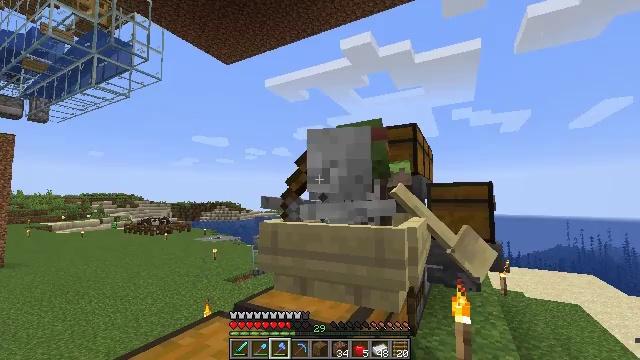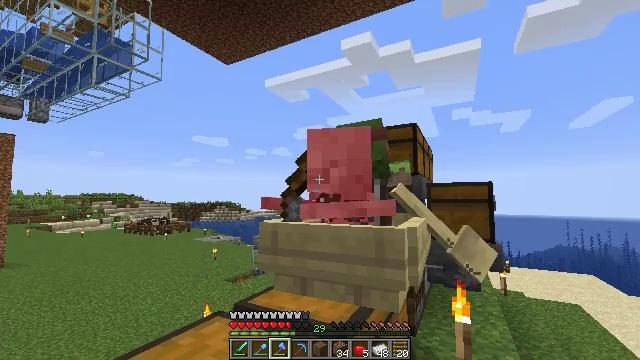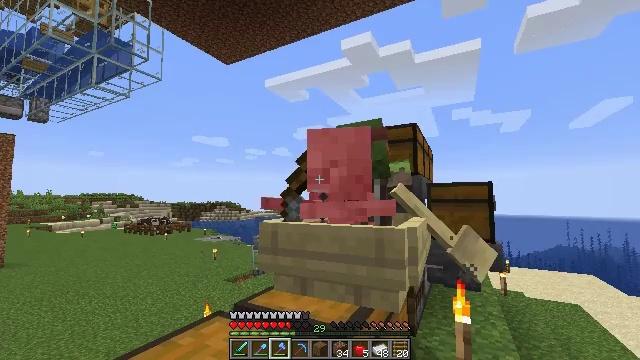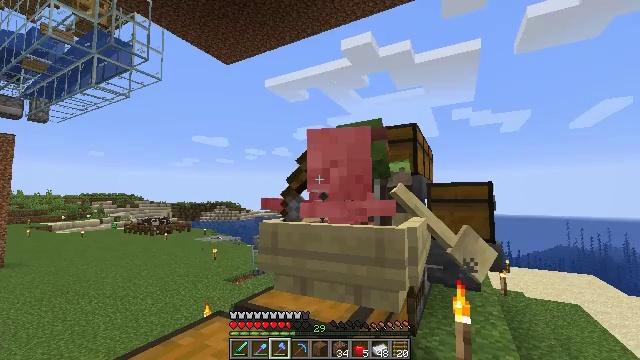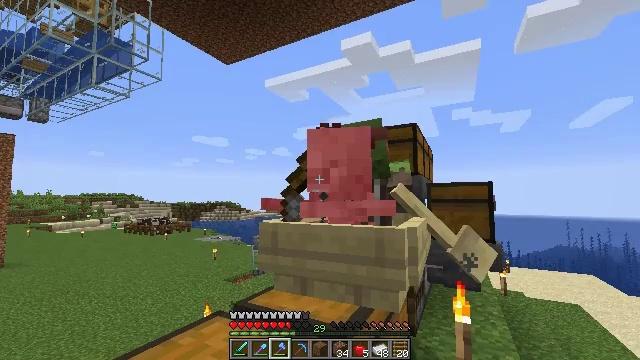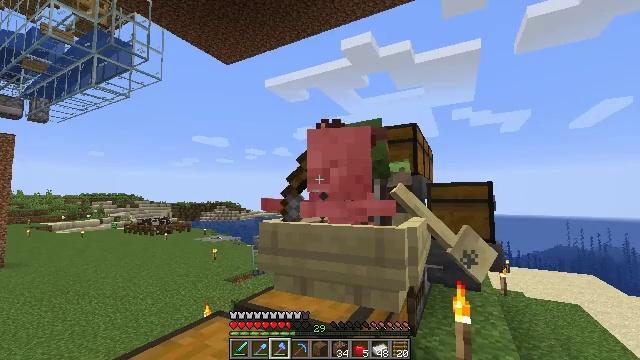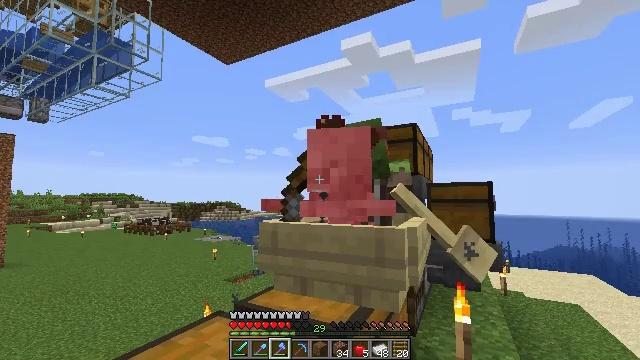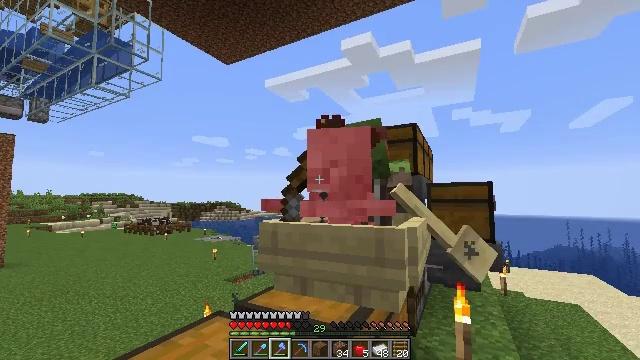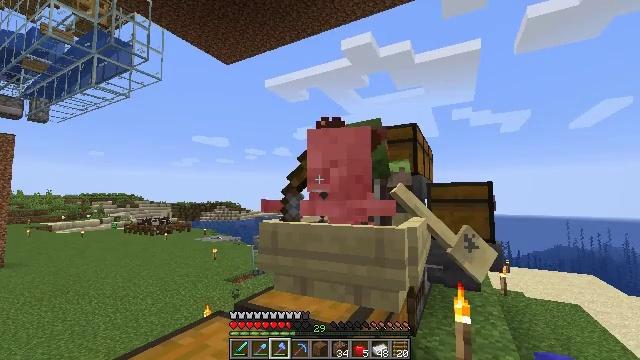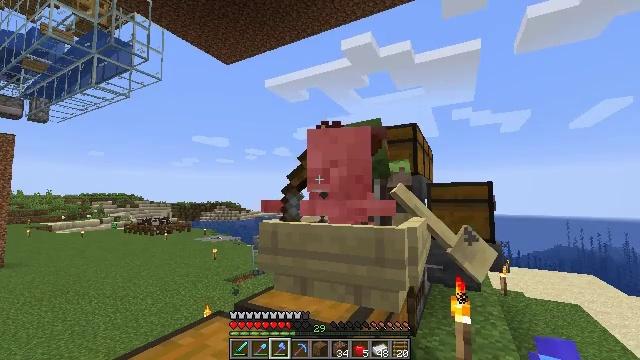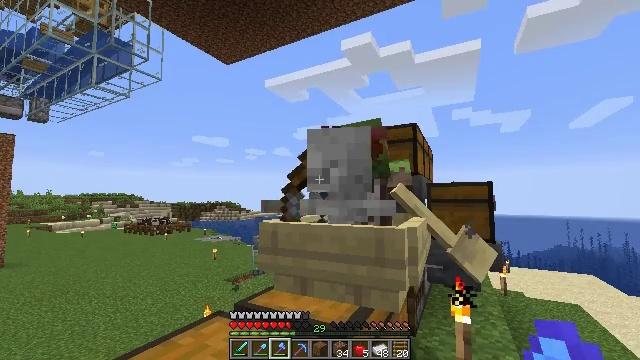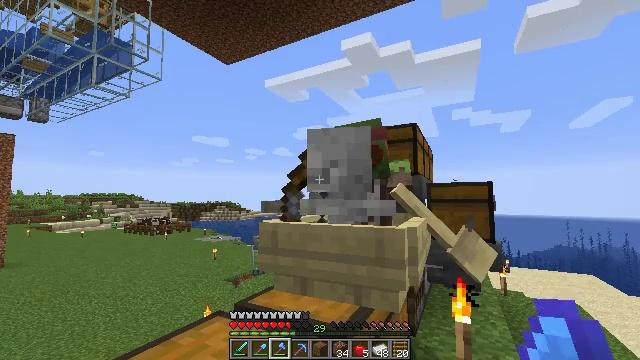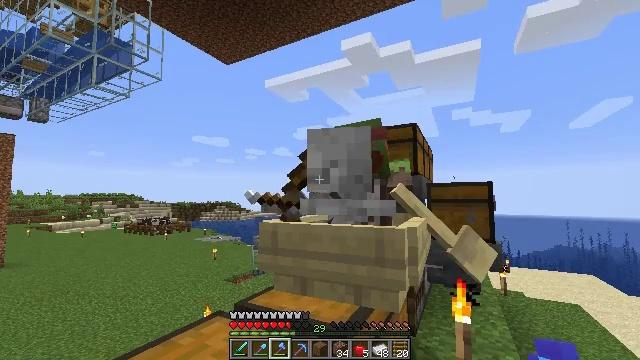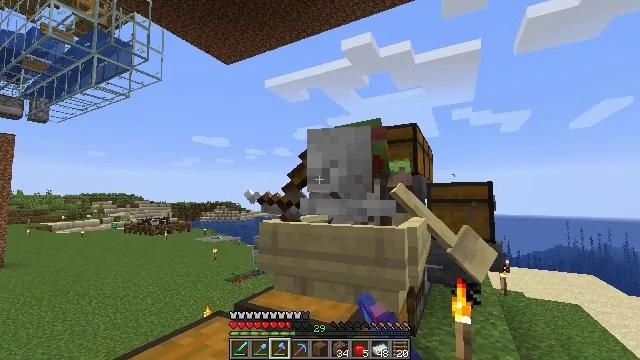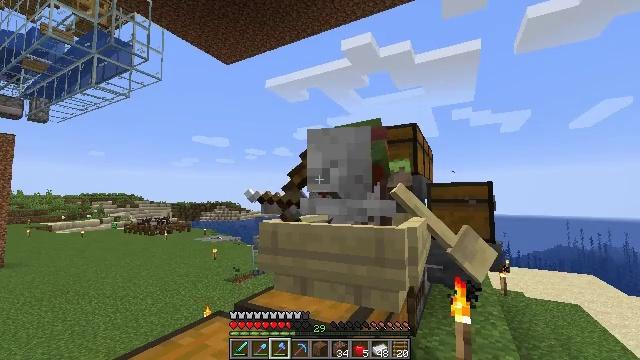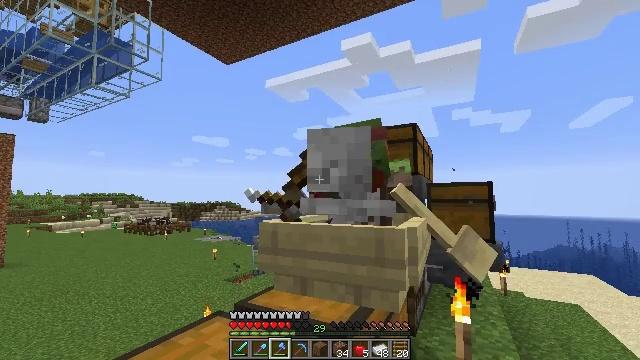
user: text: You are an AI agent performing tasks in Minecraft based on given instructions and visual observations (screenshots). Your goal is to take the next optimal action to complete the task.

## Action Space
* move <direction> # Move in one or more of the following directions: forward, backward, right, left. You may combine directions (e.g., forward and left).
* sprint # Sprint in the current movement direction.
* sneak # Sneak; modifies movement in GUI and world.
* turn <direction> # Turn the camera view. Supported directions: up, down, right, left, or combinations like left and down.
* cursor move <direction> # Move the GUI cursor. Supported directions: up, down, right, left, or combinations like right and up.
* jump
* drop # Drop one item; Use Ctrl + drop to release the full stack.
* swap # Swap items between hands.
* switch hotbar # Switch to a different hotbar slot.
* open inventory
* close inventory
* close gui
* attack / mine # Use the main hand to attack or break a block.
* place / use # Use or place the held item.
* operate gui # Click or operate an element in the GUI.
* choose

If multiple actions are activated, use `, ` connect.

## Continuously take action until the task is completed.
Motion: motion action
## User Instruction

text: Kill a skeleton.
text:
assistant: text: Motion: no_op
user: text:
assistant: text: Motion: no_op
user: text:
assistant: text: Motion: no_op
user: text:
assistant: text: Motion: no_op
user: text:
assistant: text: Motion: no_op
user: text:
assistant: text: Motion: no_op
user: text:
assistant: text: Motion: no_op
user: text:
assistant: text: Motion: no_op
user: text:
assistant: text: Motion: no_op
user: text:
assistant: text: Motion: no_op
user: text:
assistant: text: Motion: no_op
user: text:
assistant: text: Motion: attack / mine
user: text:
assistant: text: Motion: attack / mine
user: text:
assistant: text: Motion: attack / mine
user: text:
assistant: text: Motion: attack / mine
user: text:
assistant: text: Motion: no_op
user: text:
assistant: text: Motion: no_op